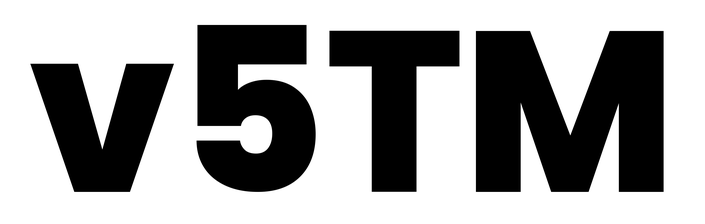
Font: Poppins-ExtraBold